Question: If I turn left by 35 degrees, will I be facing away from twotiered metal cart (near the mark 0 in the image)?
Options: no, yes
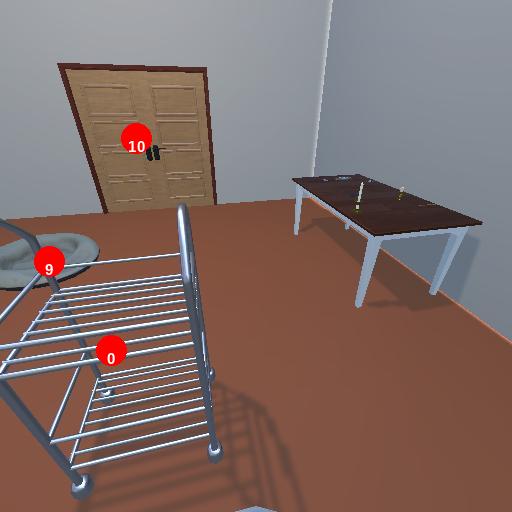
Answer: no